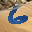
Label: 6